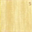
Piece: xx